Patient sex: F
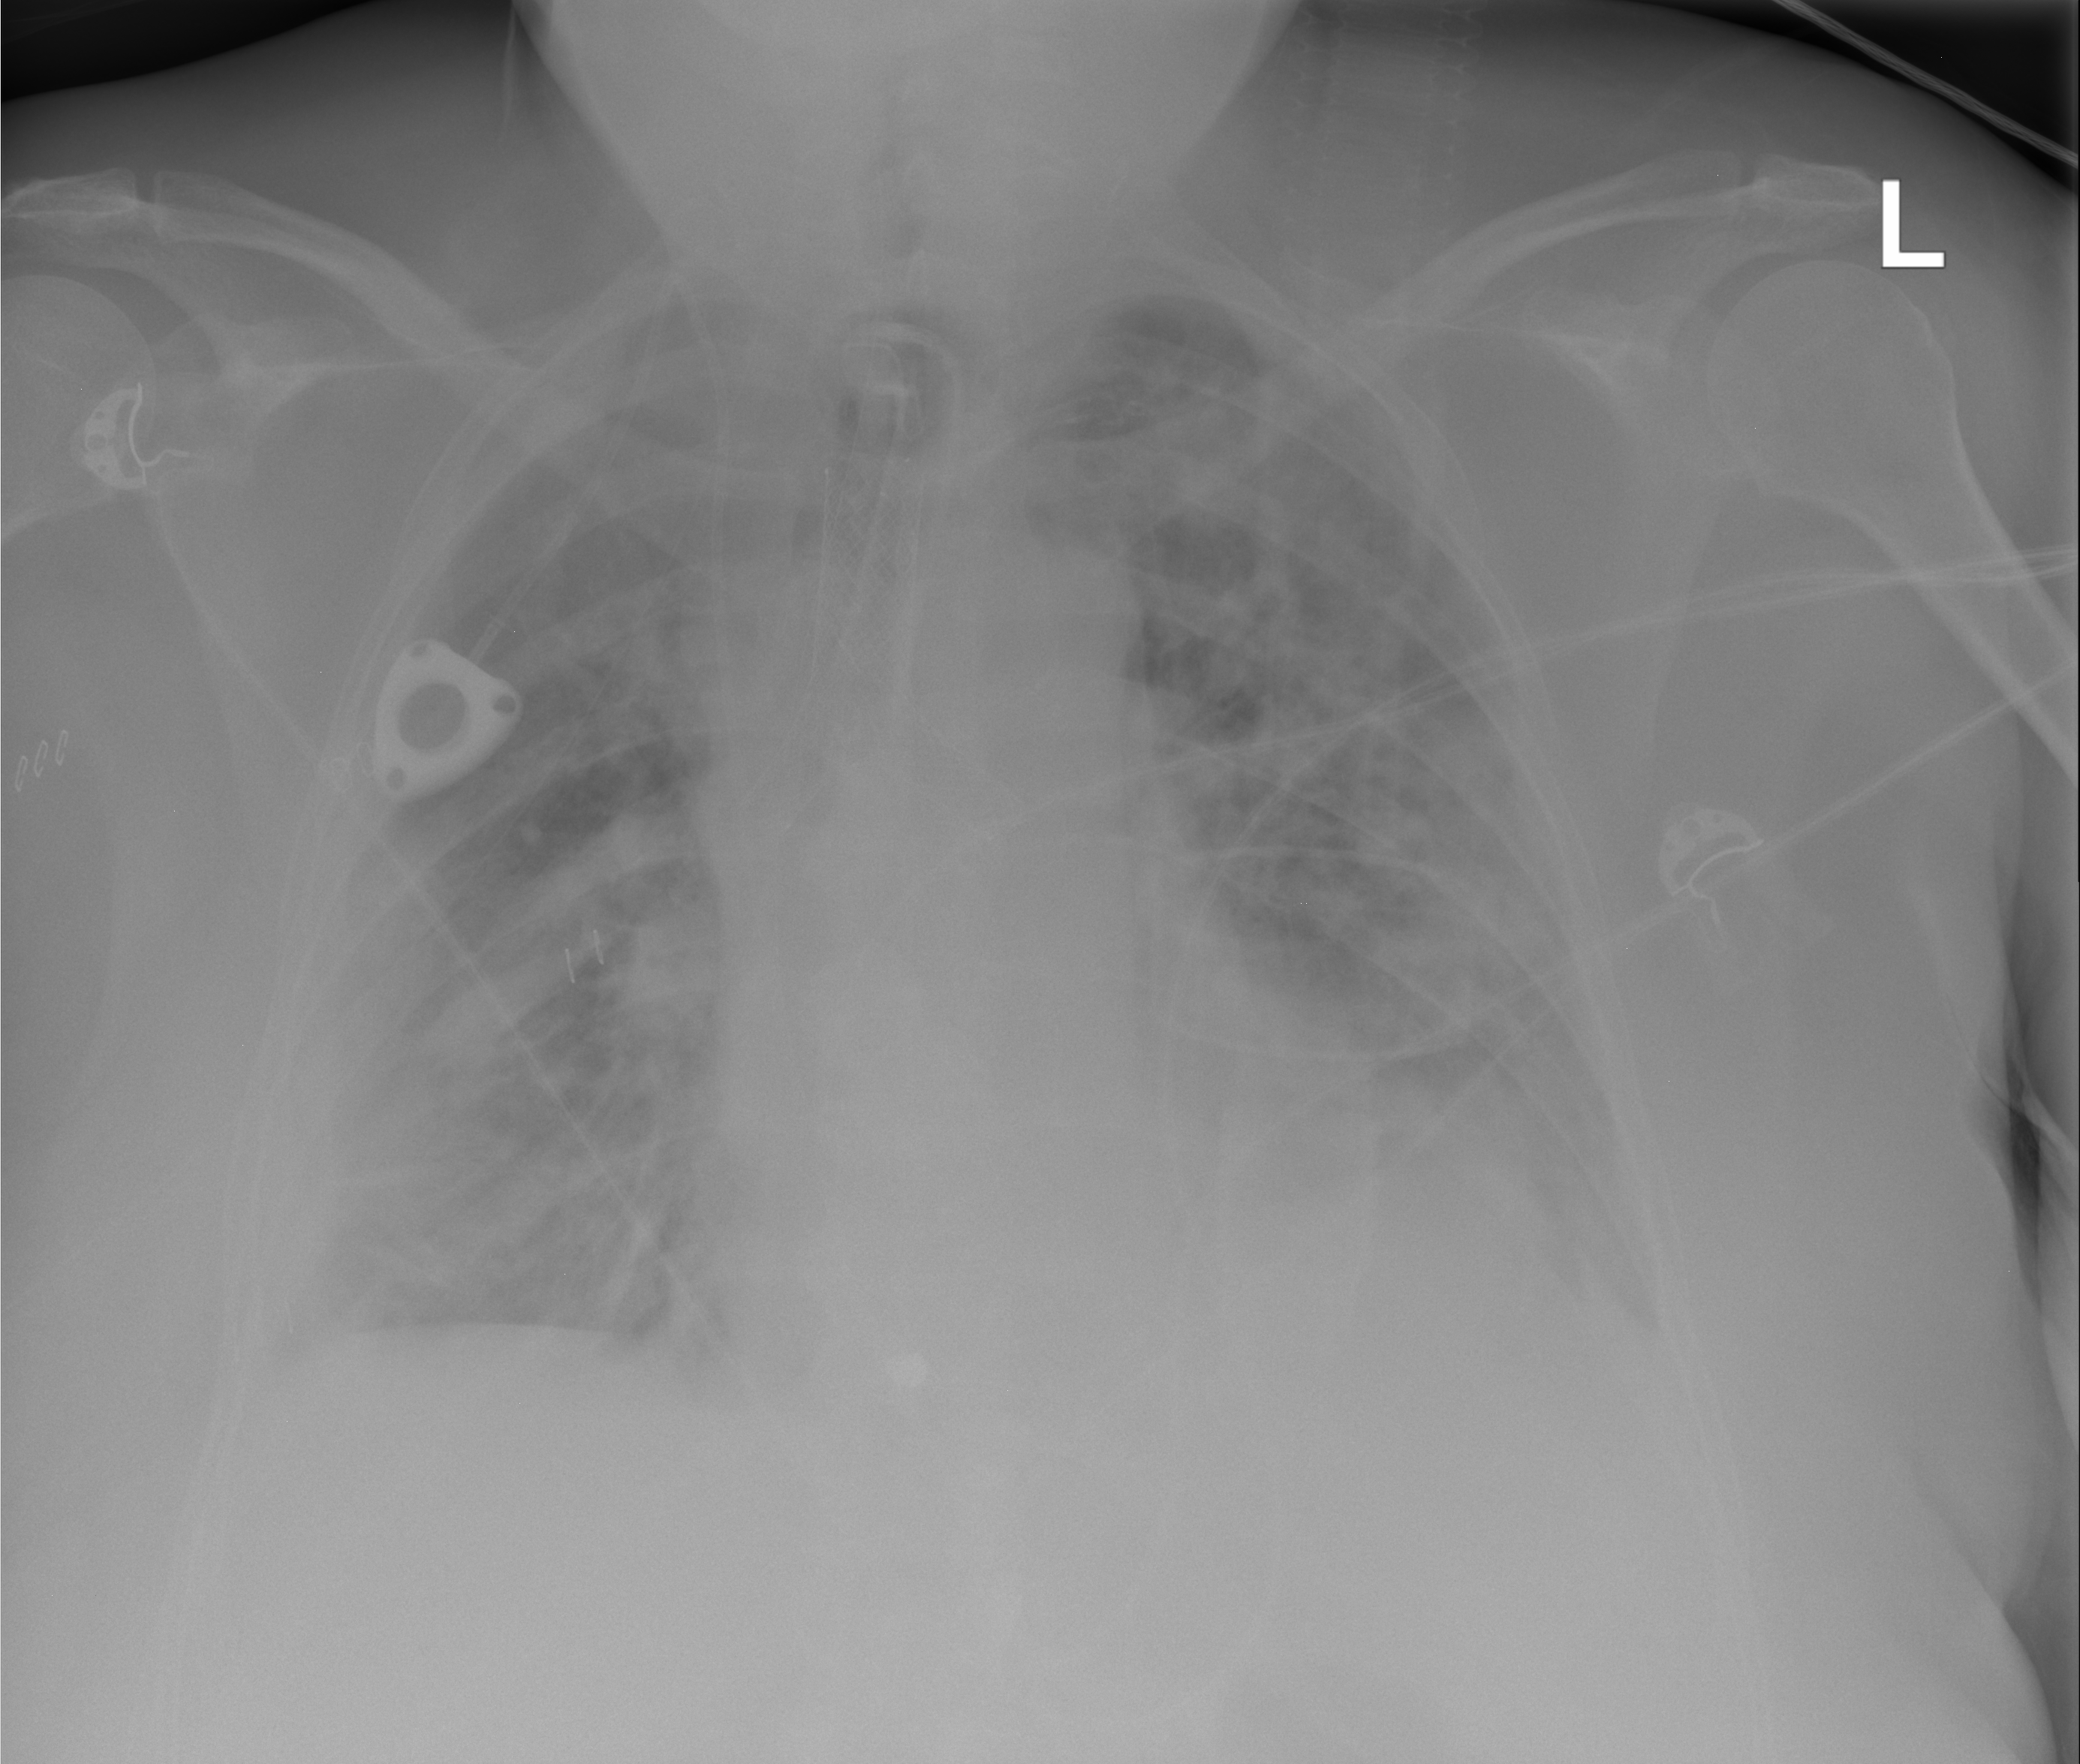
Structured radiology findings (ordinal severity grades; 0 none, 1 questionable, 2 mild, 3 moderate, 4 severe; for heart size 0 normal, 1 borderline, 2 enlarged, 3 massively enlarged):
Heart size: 0
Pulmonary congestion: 2
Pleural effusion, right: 2
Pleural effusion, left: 2
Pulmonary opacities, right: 3
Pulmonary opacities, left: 3
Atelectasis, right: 0
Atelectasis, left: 0